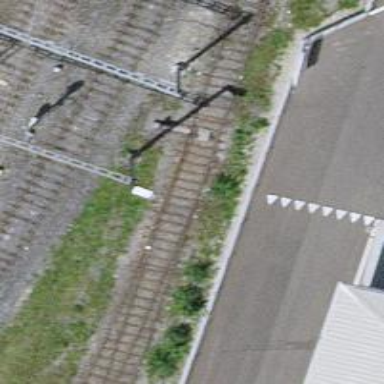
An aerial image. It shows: Railway switch.